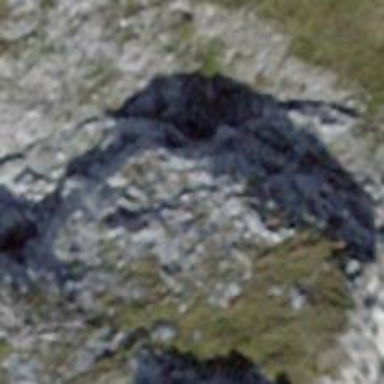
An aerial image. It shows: Arete in nature.